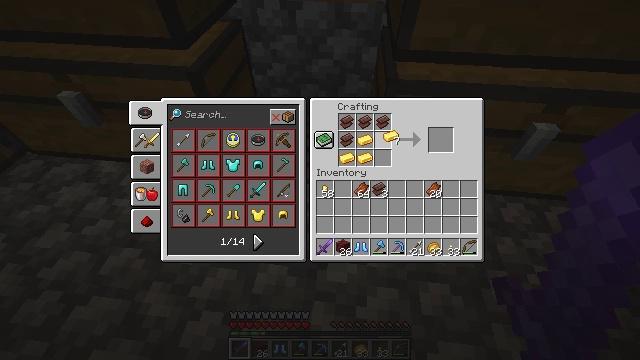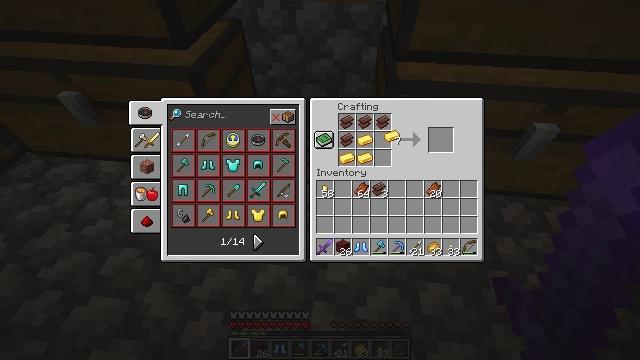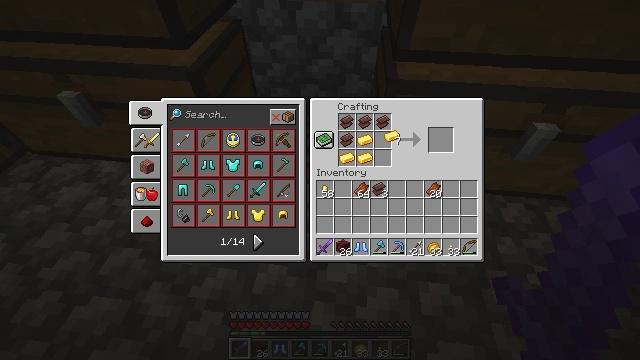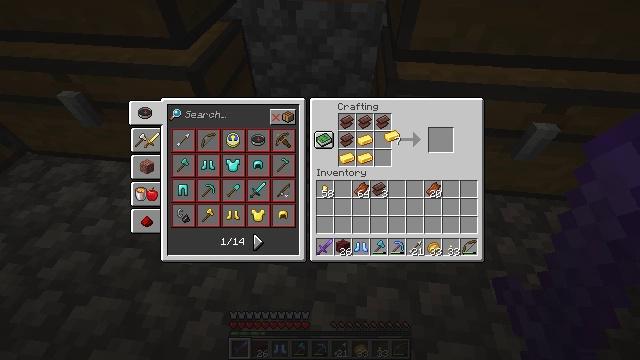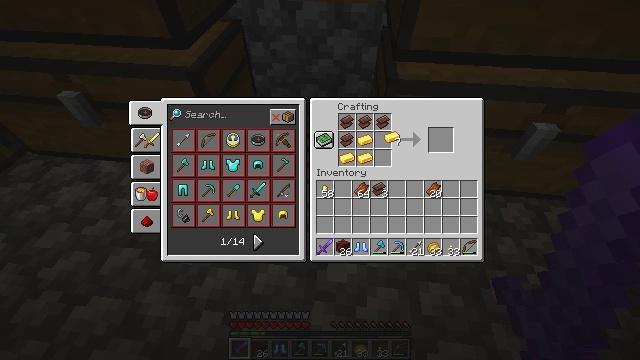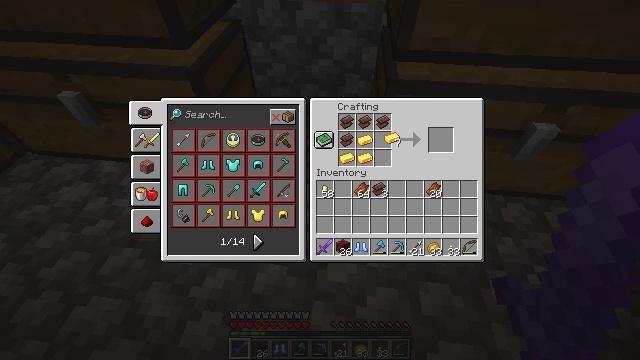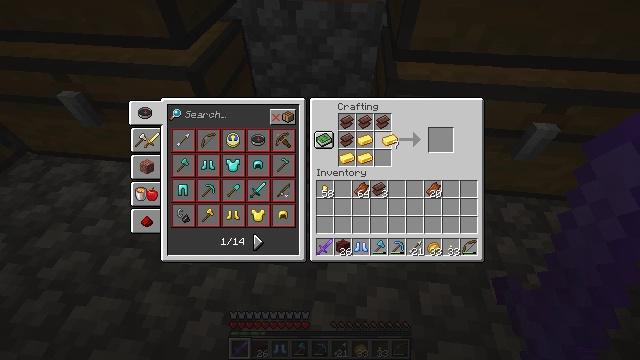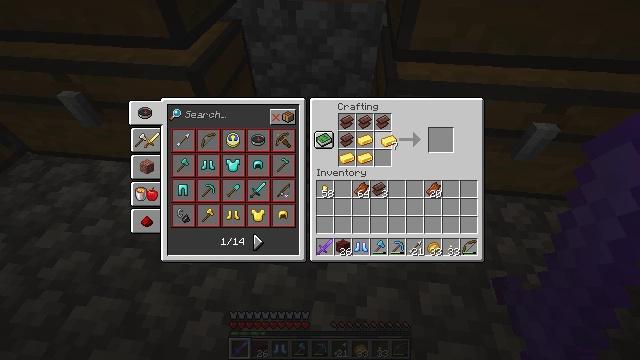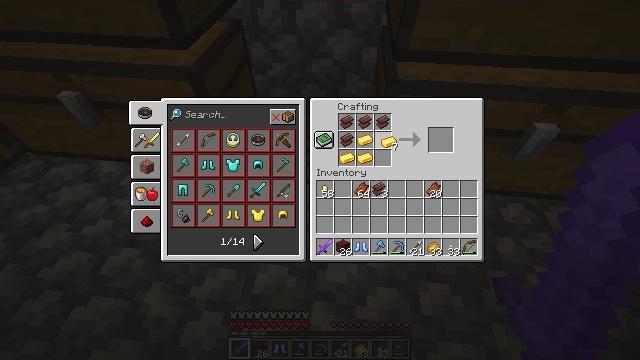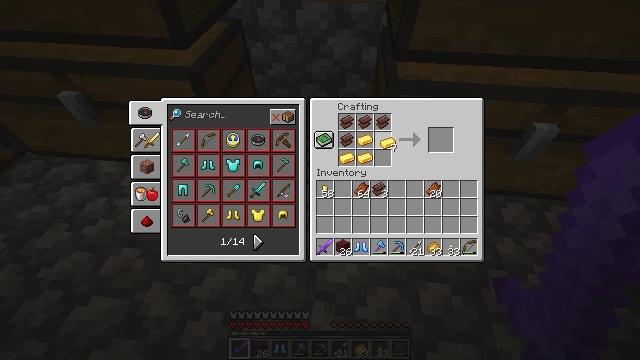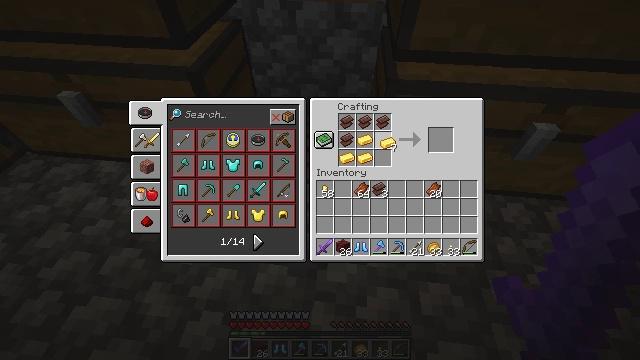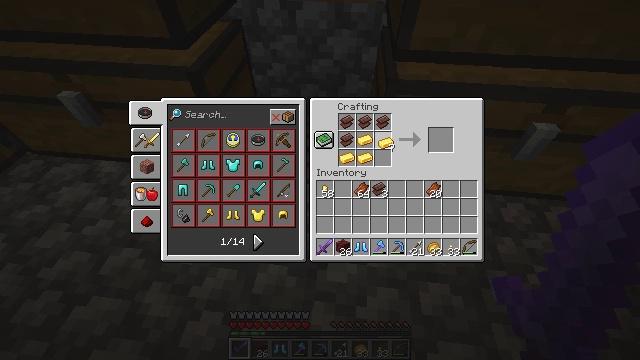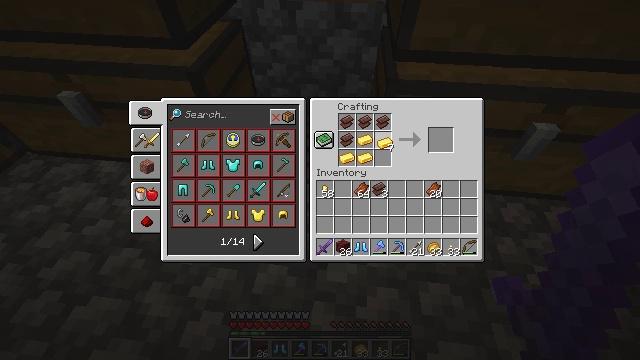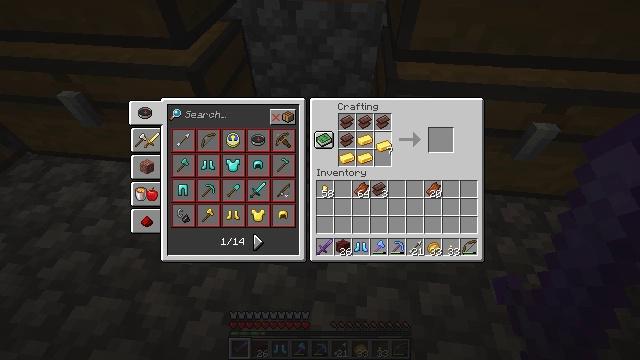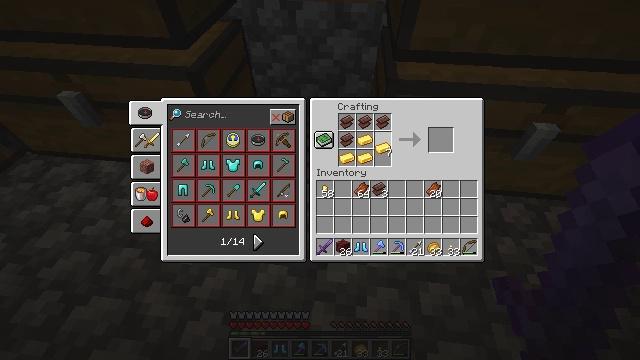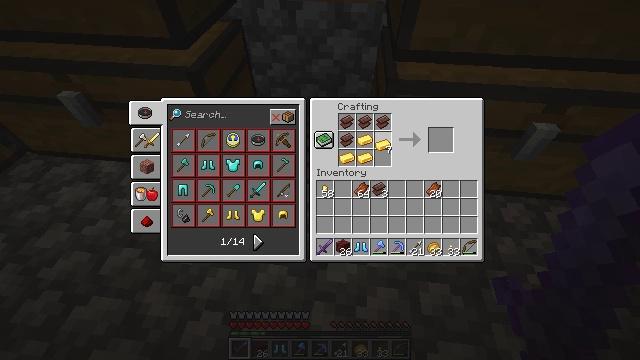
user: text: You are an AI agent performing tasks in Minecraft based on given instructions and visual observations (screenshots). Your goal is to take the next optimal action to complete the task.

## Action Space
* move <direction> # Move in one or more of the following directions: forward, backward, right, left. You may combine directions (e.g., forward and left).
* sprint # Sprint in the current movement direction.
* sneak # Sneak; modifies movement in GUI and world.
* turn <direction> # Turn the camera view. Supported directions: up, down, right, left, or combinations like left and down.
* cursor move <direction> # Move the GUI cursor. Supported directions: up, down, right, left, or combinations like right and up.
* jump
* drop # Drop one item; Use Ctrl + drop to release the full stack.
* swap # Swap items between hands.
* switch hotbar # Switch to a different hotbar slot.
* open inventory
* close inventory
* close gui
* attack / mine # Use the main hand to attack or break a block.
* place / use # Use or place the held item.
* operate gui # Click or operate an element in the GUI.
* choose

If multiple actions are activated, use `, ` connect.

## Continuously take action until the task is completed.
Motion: motion action
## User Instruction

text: Smelt ancient debris for netherite scrap and craft a netherite ingot.
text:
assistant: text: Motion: no_op
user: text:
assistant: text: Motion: choose
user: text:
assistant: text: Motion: choose
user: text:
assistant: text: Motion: choose
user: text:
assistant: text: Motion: no_op
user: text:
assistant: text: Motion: no_op
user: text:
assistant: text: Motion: no_op
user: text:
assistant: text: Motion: no_op
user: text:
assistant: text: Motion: no_op
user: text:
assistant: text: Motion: no_op
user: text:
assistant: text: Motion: no_op
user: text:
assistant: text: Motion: no_op
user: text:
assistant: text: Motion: no_op
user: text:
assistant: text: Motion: no_op
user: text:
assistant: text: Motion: no_op
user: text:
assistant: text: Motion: no_op
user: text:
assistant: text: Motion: no_op
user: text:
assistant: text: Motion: choose
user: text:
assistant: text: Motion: choose
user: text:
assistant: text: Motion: no_op
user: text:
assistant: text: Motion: cursor move right and down
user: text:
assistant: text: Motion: cursor move down
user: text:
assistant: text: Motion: cursor move down
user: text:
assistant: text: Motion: no_op
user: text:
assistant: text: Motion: no_op
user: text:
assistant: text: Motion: no_op
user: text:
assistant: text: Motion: no_op
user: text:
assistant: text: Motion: operate gui
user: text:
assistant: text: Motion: operate gui
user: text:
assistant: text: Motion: no_op